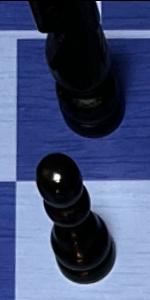
Label: Pawn_Black